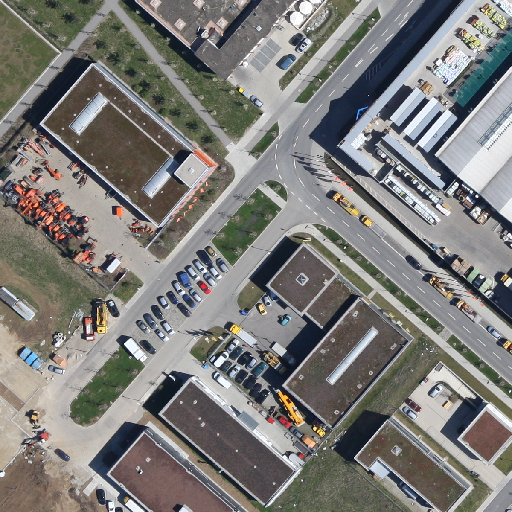
Referring expression: paved road